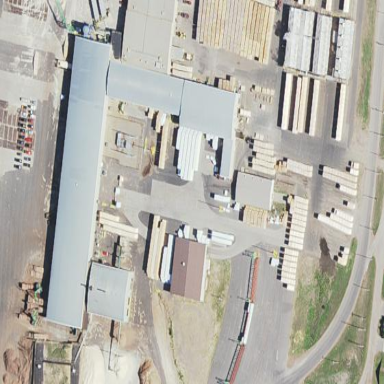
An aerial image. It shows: Industrial sawmill building.